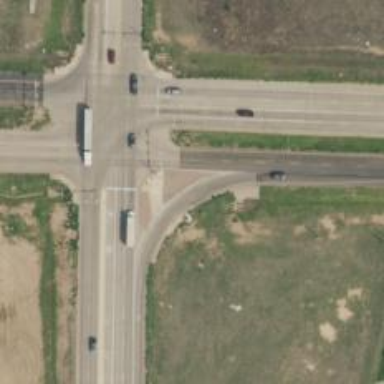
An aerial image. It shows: Trunk link highway.